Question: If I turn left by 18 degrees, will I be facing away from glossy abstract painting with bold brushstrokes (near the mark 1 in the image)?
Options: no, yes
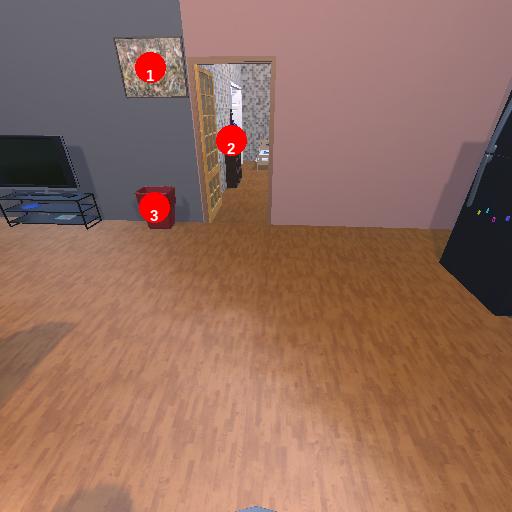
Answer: no